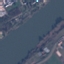
Label: River